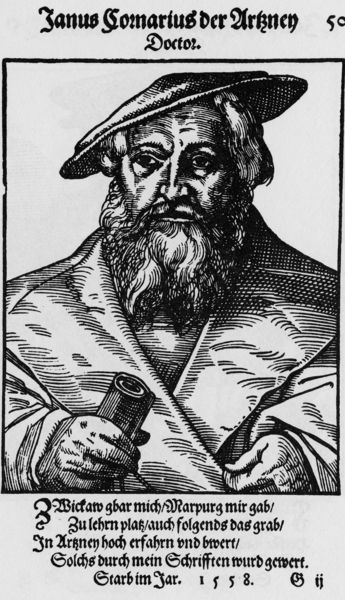
Titel: Bildnis des Janus Cornarius
Künstler: Tobias Stimmer
Institution: (Seriendruck)
Schlagwörter: hand, mann, umhang, weiß, frisur, grau, haar, hut, mund, nase, schwarz, stirn, zeichnung, blick, hochformat, alt, bart, hemd, jacke, kappe, mütze, augen, falten, gesicht, kragen, lang, rahmen, vollbart, bild, bildnis, herr, hände, portrait, porträt, gewand, haare, mantel, blatt, frontal, lippen, kopfbedeckung, holzschnitt, schrift, wangen, papier, man, furchen, mauer, grafik, graphik, inschrift, pupillen, zahlen, deutsch, revers, name, druck, schwarzweiss, hochdruck, schraffur, stich, titel, text, buchstaben, holzdruck, überschrift, arzt, halbglatze, buchdruck, rolle, barett, zahl, ziffer, brief, schreiben, mittelalter, schriftrolle, urkunde, schief, flugblatt, beschreibung, doktor, tiefdruck, but, typenschrift, majuskel, marburg, jan, rever, doctor, rinzeln, wweiß, luippen, starb, janus, 1558, gewandd, domarius